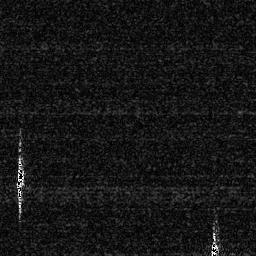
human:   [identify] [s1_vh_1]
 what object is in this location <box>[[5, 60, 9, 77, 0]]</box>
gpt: <ref>1 medium ship at the left</ref>